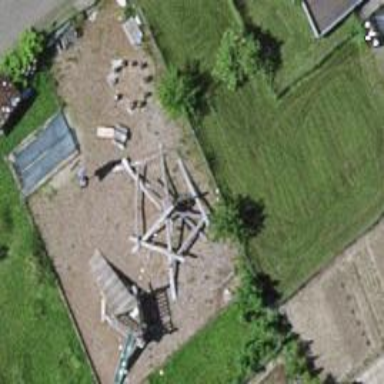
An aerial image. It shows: Playground area for leisure land.